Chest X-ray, PA view. Patient: 29 years old, sex F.
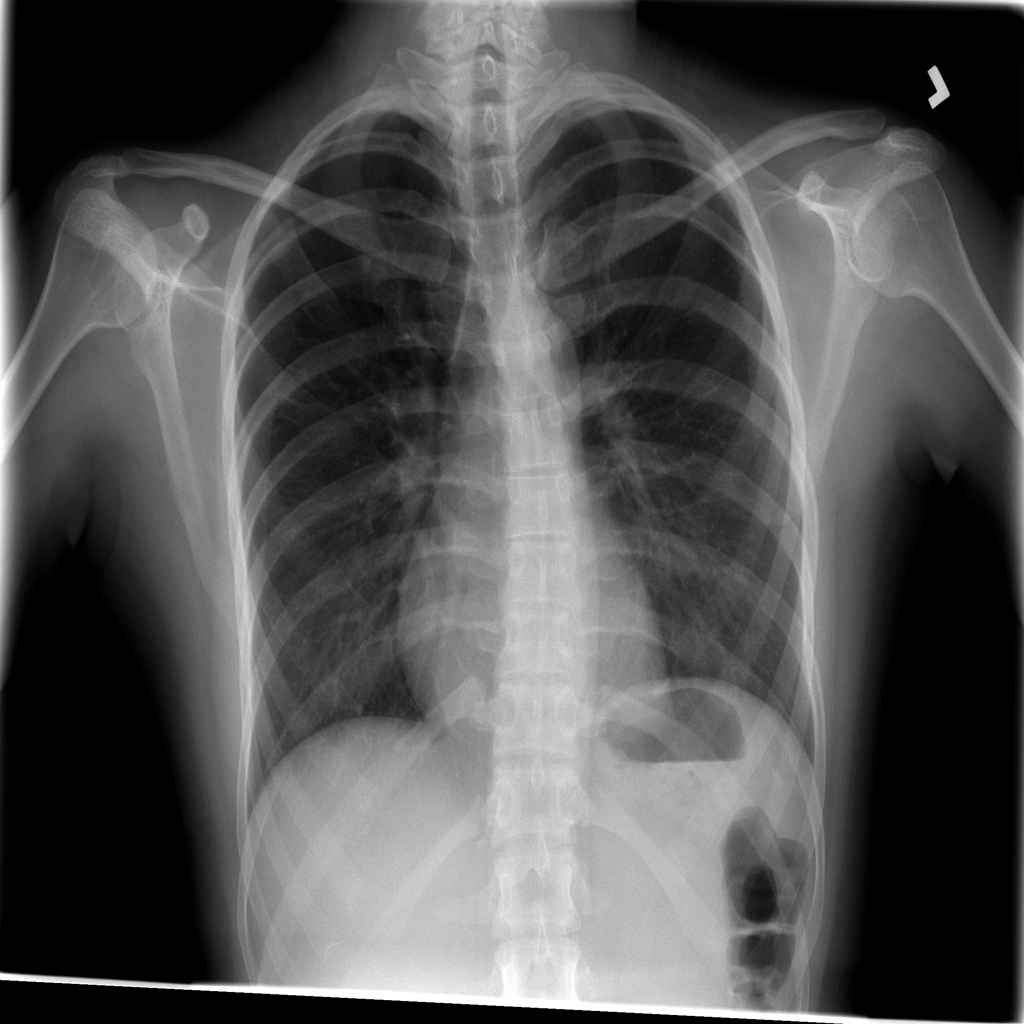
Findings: No Finding